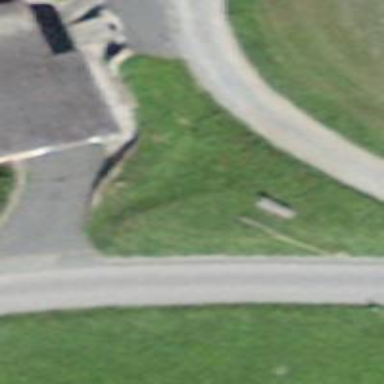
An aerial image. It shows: Bench.